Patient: sex F, age 55
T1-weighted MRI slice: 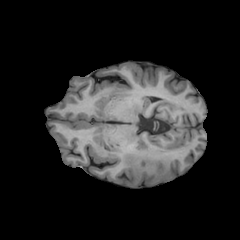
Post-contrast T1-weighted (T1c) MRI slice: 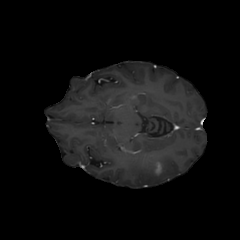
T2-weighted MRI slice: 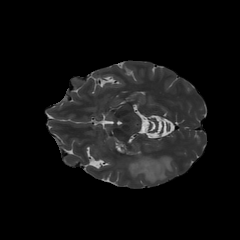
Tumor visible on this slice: yes
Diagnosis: Glioblastoma, IDH-wildtype
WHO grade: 4